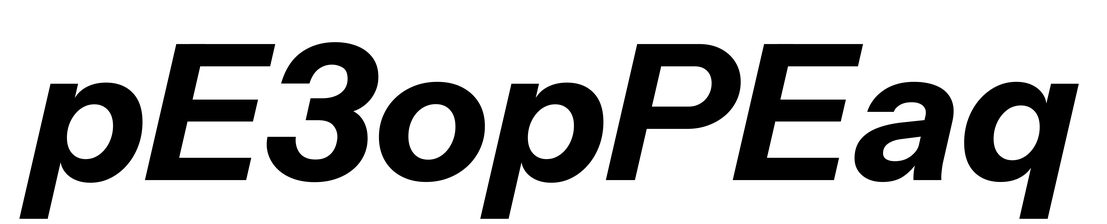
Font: InstrumentSans-Italic_Bold_Italic